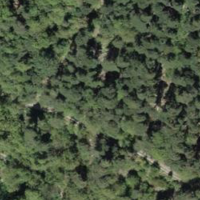
EUNIS habitat code: 44
Species observed at this site:
Turdus pilaris
Rupicapra rupicapra